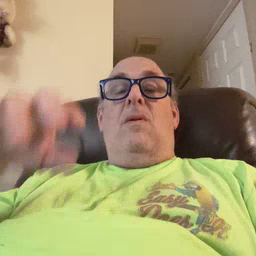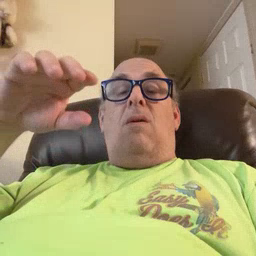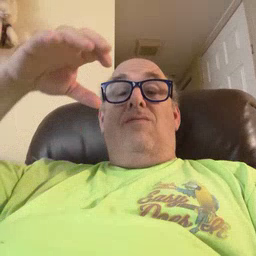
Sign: helicopter